Question: I'm thinking that <URL> deserves a graphical addendum:
Can someone plot the roots in a unit complex circle. as well as add the "graphical sum" of some of the roots, i.e. the sequential products of the same 5 roots of -8, vectors multiplied in sequence?
'''
x <- as.complex(-8) # or x <- -8 + 0i
# find all three cube roots
xroot5 <- (x^(1/5) * exp(2*c(0:4)*1i*pi/5))
plot(xroot5, xlim=c(-8, 2), ylim=c(-5,5))
abline(h=0,v=0,lty=3)
'''
Originally I was thinking this would be some sort of head to tail illustration but complex multiplication is a series of expansions and rotations around the origin.

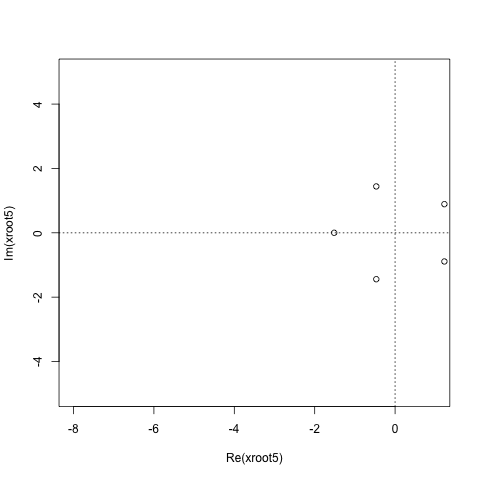
Answer: The circle is centered at 0, 0. The roots all have the same radius and picking any one of them, the radius is
'''
r <- Mod(xroot[1])
'''
The following gives a plot which looks similar to the plot in the question except we have imposed an aspect ratio of 1 in order to properly draw it and there is a circle drawn through the 5 points:
'''
plot(Re(xroot5), Im(xroot5), asp = 1)
library(plotrix)
draw.circle(0, 0, r)
'''
Multiplying any root by
'''
e <- exp(2*pi*1i/5)
'''
will rotate it into the next root. For example, this plots 'xroot5[1]' in red:
'''
i <- 0
points(Re(xroot5[1] * e^i), Im(xroot5[1] * e^i), pch = 20, col = "red")
'''
and then repeat the last line for i = 1, 2, 3, 4 to see the others successively turn red.